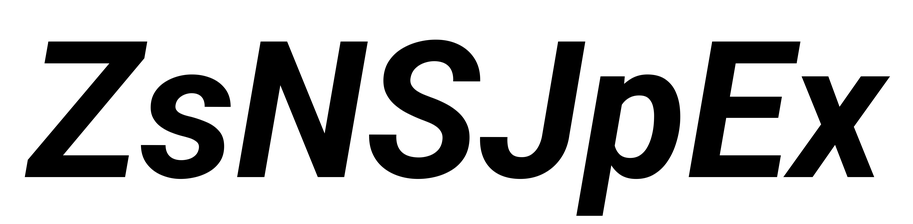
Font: Roboto-Italic_Bold_Italic